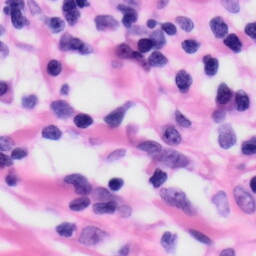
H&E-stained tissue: Skin